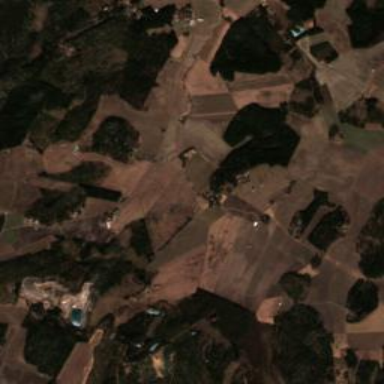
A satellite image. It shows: Picturesque farmland scene.